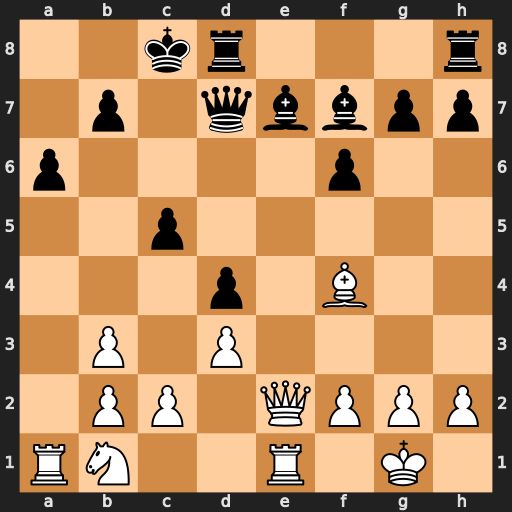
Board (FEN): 2kr3r/1p1qbbpp/p4p2/2p5/3p1B2/1P1P4/1PP1QPPP/RN2R1K1
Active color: w
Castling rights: -
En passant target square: -
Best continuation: Qxe7 Qxe7 Rxe7